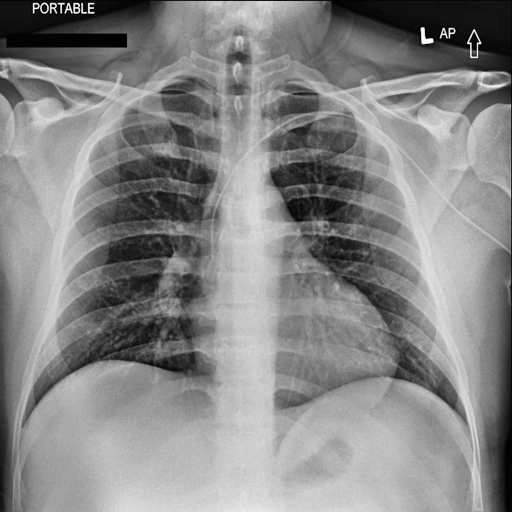
Finding: NORMAL